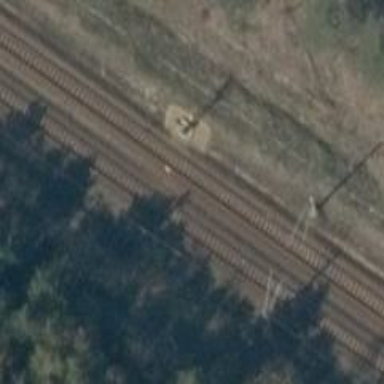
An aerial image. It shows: Railway signal.